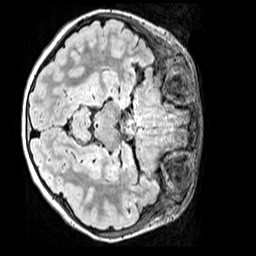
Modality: FLAIR
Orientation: axial
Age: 9
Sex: female
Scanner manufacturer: siemens
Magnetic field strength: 3 T
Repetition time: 5 s
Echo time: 0.388 s